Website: walmart
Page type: payment
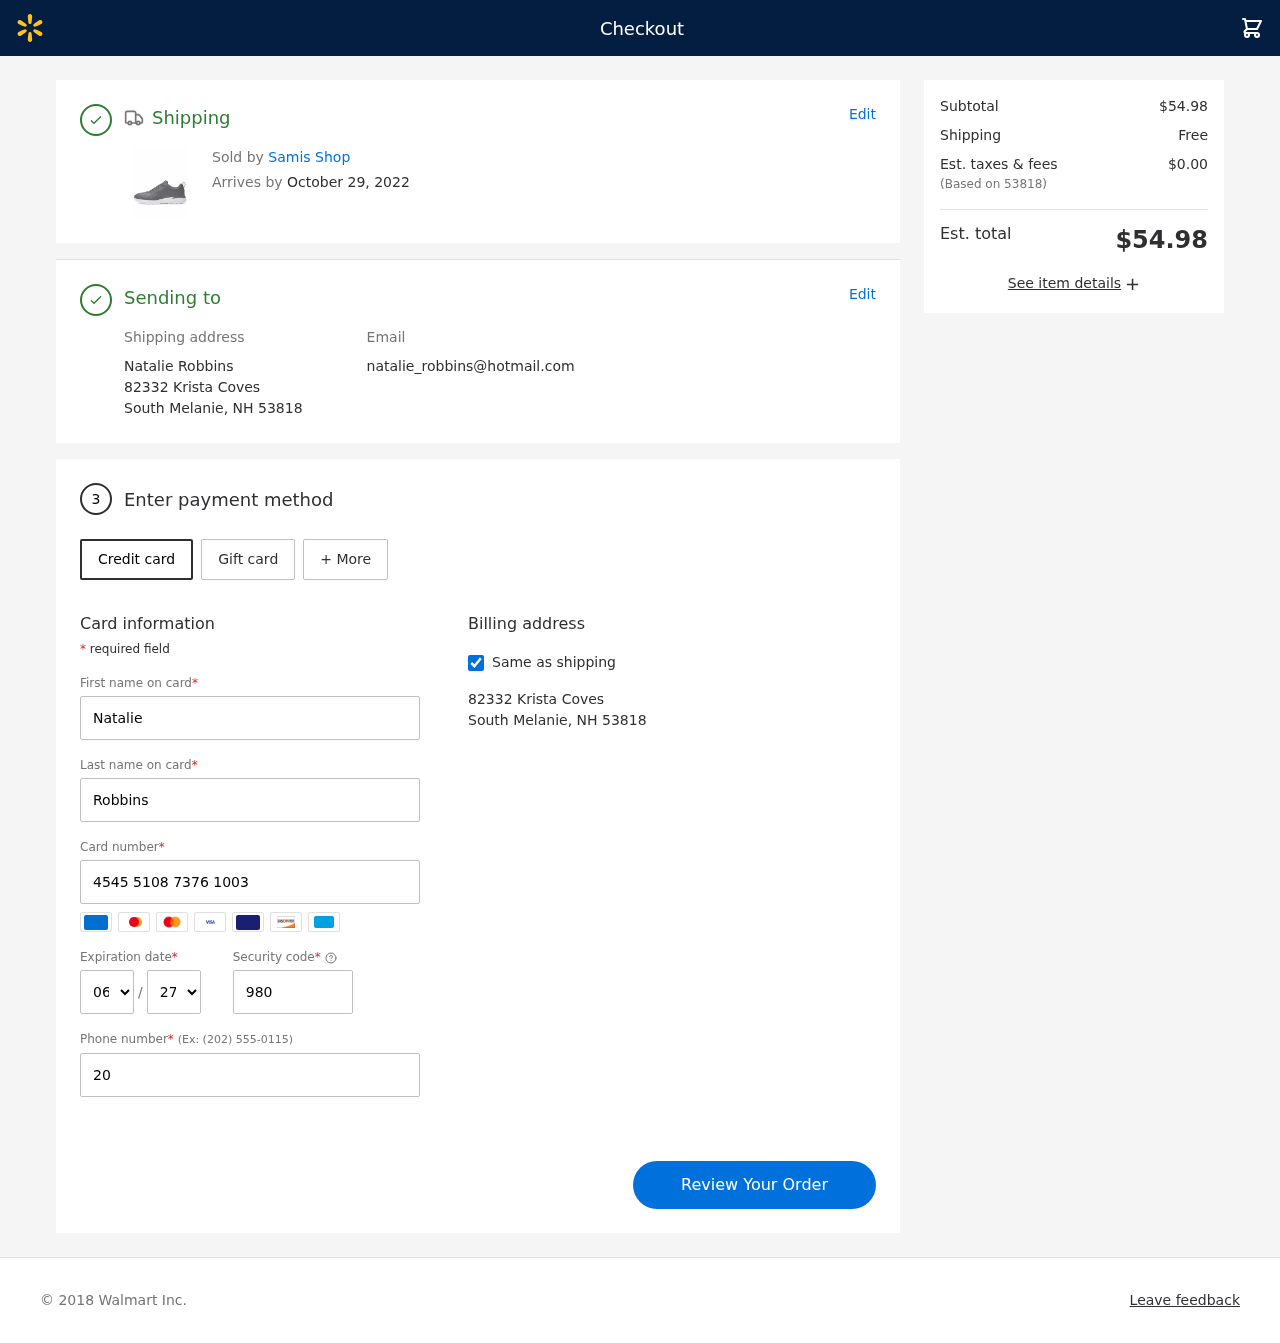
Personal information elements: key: PII_CARD_CVV
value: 980
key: PII_CARD_EXPIRY_MONTH
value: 06
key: PII_CARD_EXPIRY_YEAR
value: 27
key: PII_CARD_NUMBER
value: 4545 5108 7376 1003
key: PII_CITY_STATE_ZIP
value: South Melanie, NH 53818
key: PII_EMAIL
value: natalie_robbins@hotmail.com
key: PII_FIRSTNAME
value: Natalie
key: PII_FULLNAME
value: Natalie Robbins
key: PII_LASTNAME
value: Robbins
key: PII_PHONE
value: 2008743310
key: PII_POSTCODE
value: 53818
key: PII_STREET
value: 82332 Krista Coves
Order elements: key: ORDER_DELIVERY_DATE
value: October 29, 2022
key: ORDER_SUBTOTAL
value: $54.98
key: ORDER_SHIPPING_COST
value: Free
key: ORDER_TAX
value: $0.00
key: ORDER_TOTAL
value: $54.98